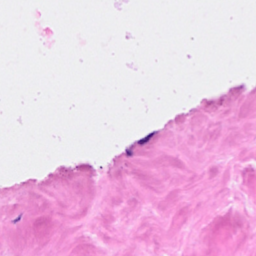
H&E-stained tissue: Breast